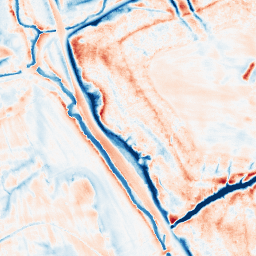
Category: trend_removal
Decomposition family: local_polynomial
Decomposition parameters: window_size: 21
degree: 3
Upsampling method: lanczos
Upsampling parameters: scale: 8
Upsampling scale: 8